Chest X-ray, PA view. Patient: 52 years old, sex M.
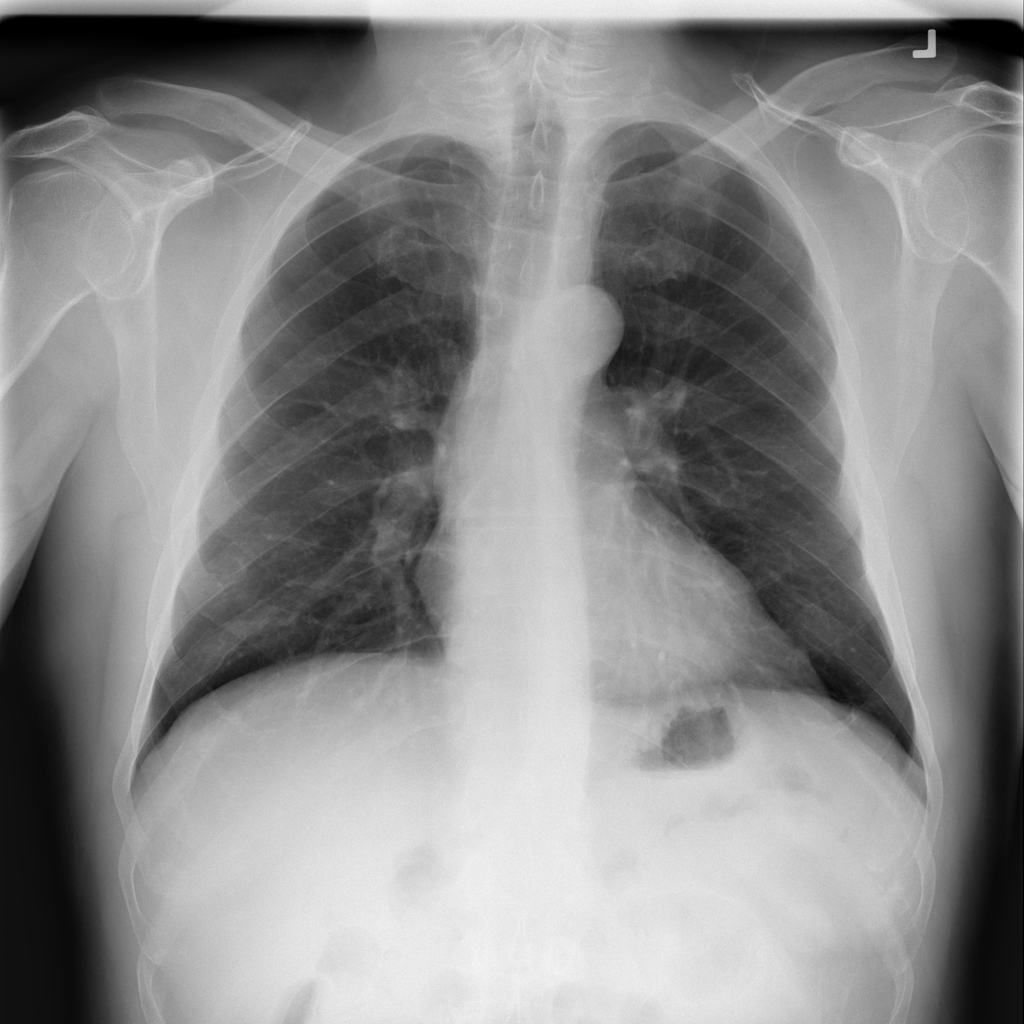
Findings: No Finding